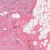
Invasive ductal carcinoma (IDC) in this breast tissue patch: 1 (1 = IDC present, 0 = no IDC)